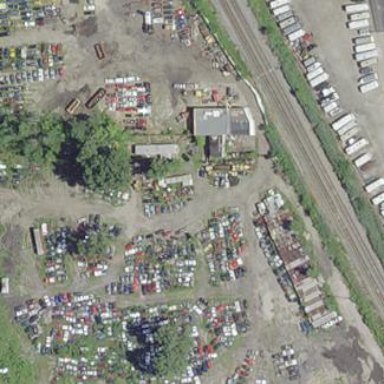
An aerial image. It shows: Industrial area designated as scrap yard.